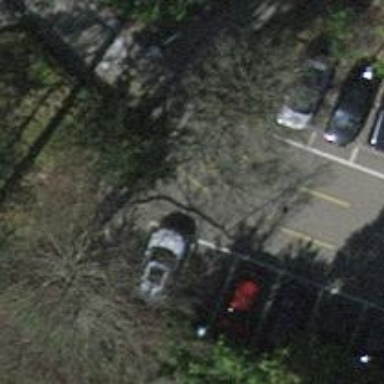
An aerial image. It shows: Bollard barrier.